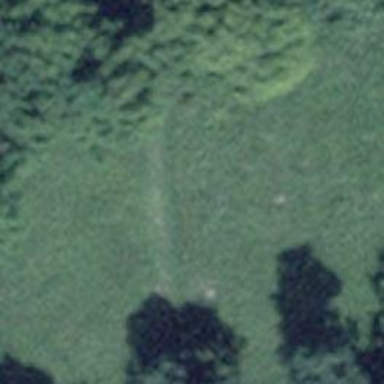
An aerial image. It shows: Unpaved path with track type of grade 4.